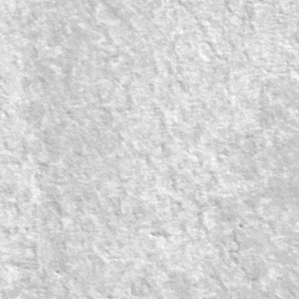
Label: frost